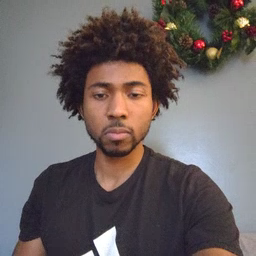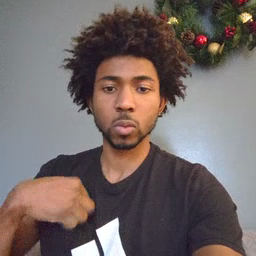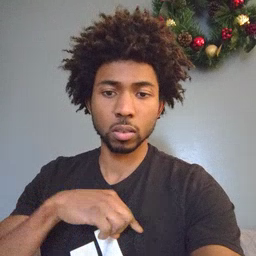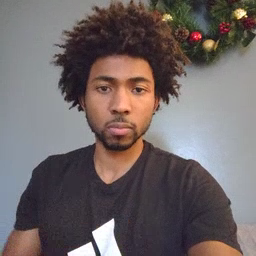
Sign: weus